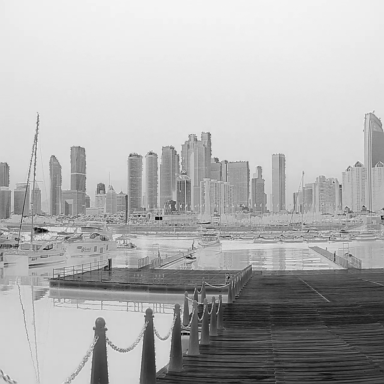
There are two sailboats in the infrared image.